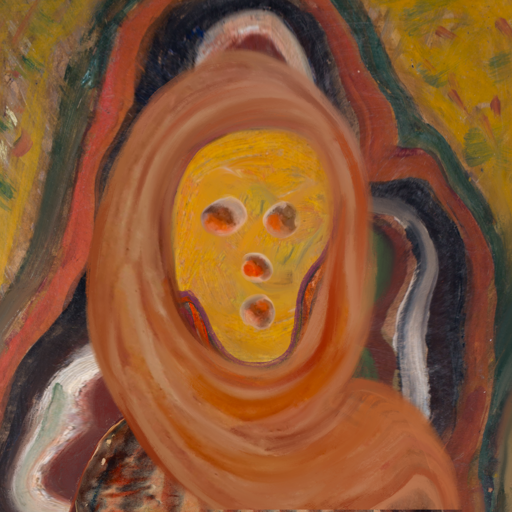
Background: AfterRaid, Head And Neck Front: After_Raid, Face Front: Rupkatha, Bust: Orphan, Hair Front: Hypocrite, Head Accessory: Pious_Lady_Scarf, Second Necklace: Blank, Necklace: Blank, Baby: Blank